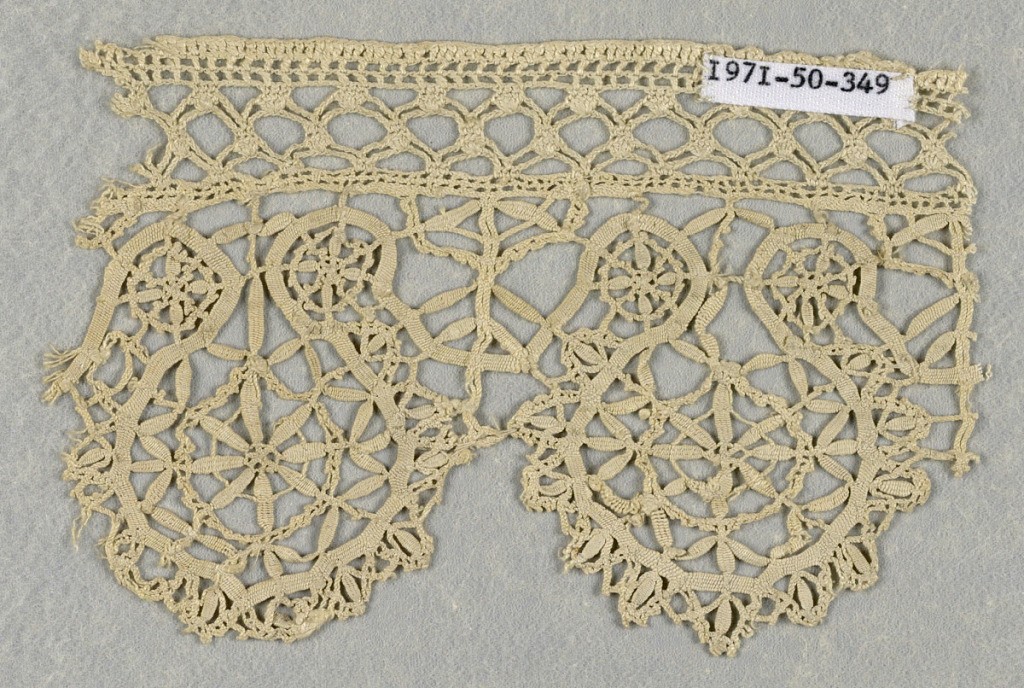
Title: Fragment
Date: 17th century
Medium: linen Technique: bobbin lace, discontinuous tape, a technique called leaded
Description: Fragment with two circular lobed tabs formed by scrolling lines. Nestled with the scrolls at the bottom are wheel-like shapes. Tabs are attached to a narrow border of triangles.